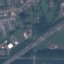
Label: Highway